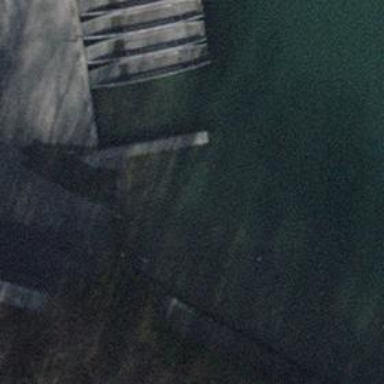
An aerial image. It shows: Slipway on leisure land.